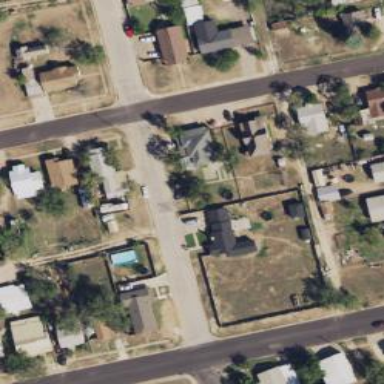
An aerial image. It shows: Alleyway designated as service road.